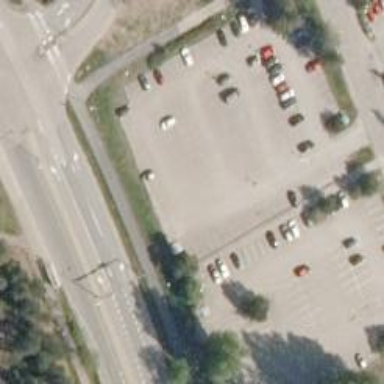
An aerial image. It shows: Parking area with surface.